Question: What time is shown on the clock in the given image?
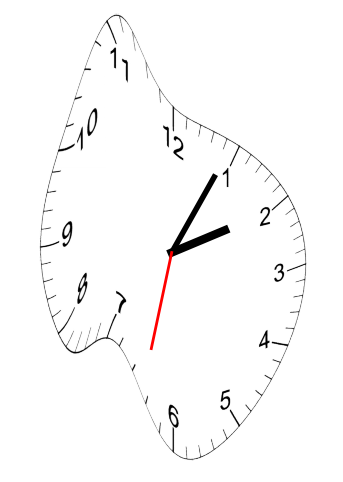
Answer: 02:04:32